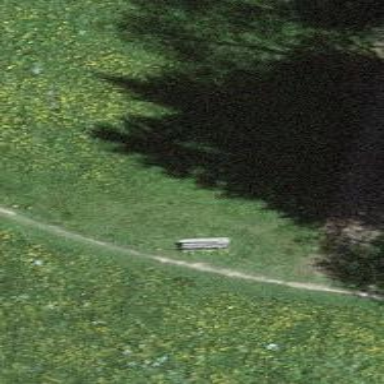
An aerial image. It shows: Bench.